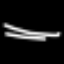
Label: line